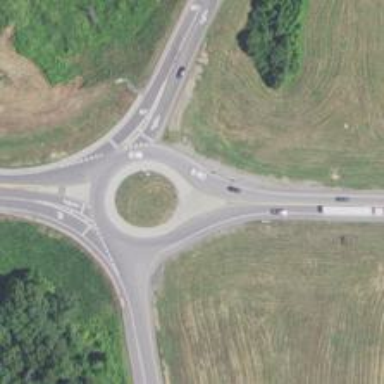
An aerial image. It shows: Secondary road leading to teardrop roundabout.